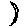
Label: moon